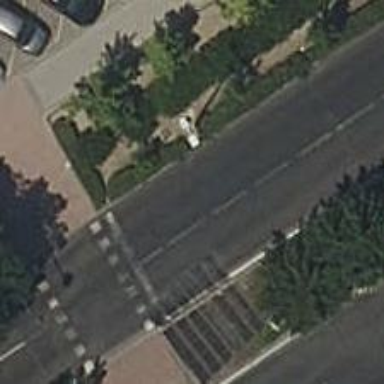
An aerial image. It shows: Road with traffic signals.